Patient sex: F
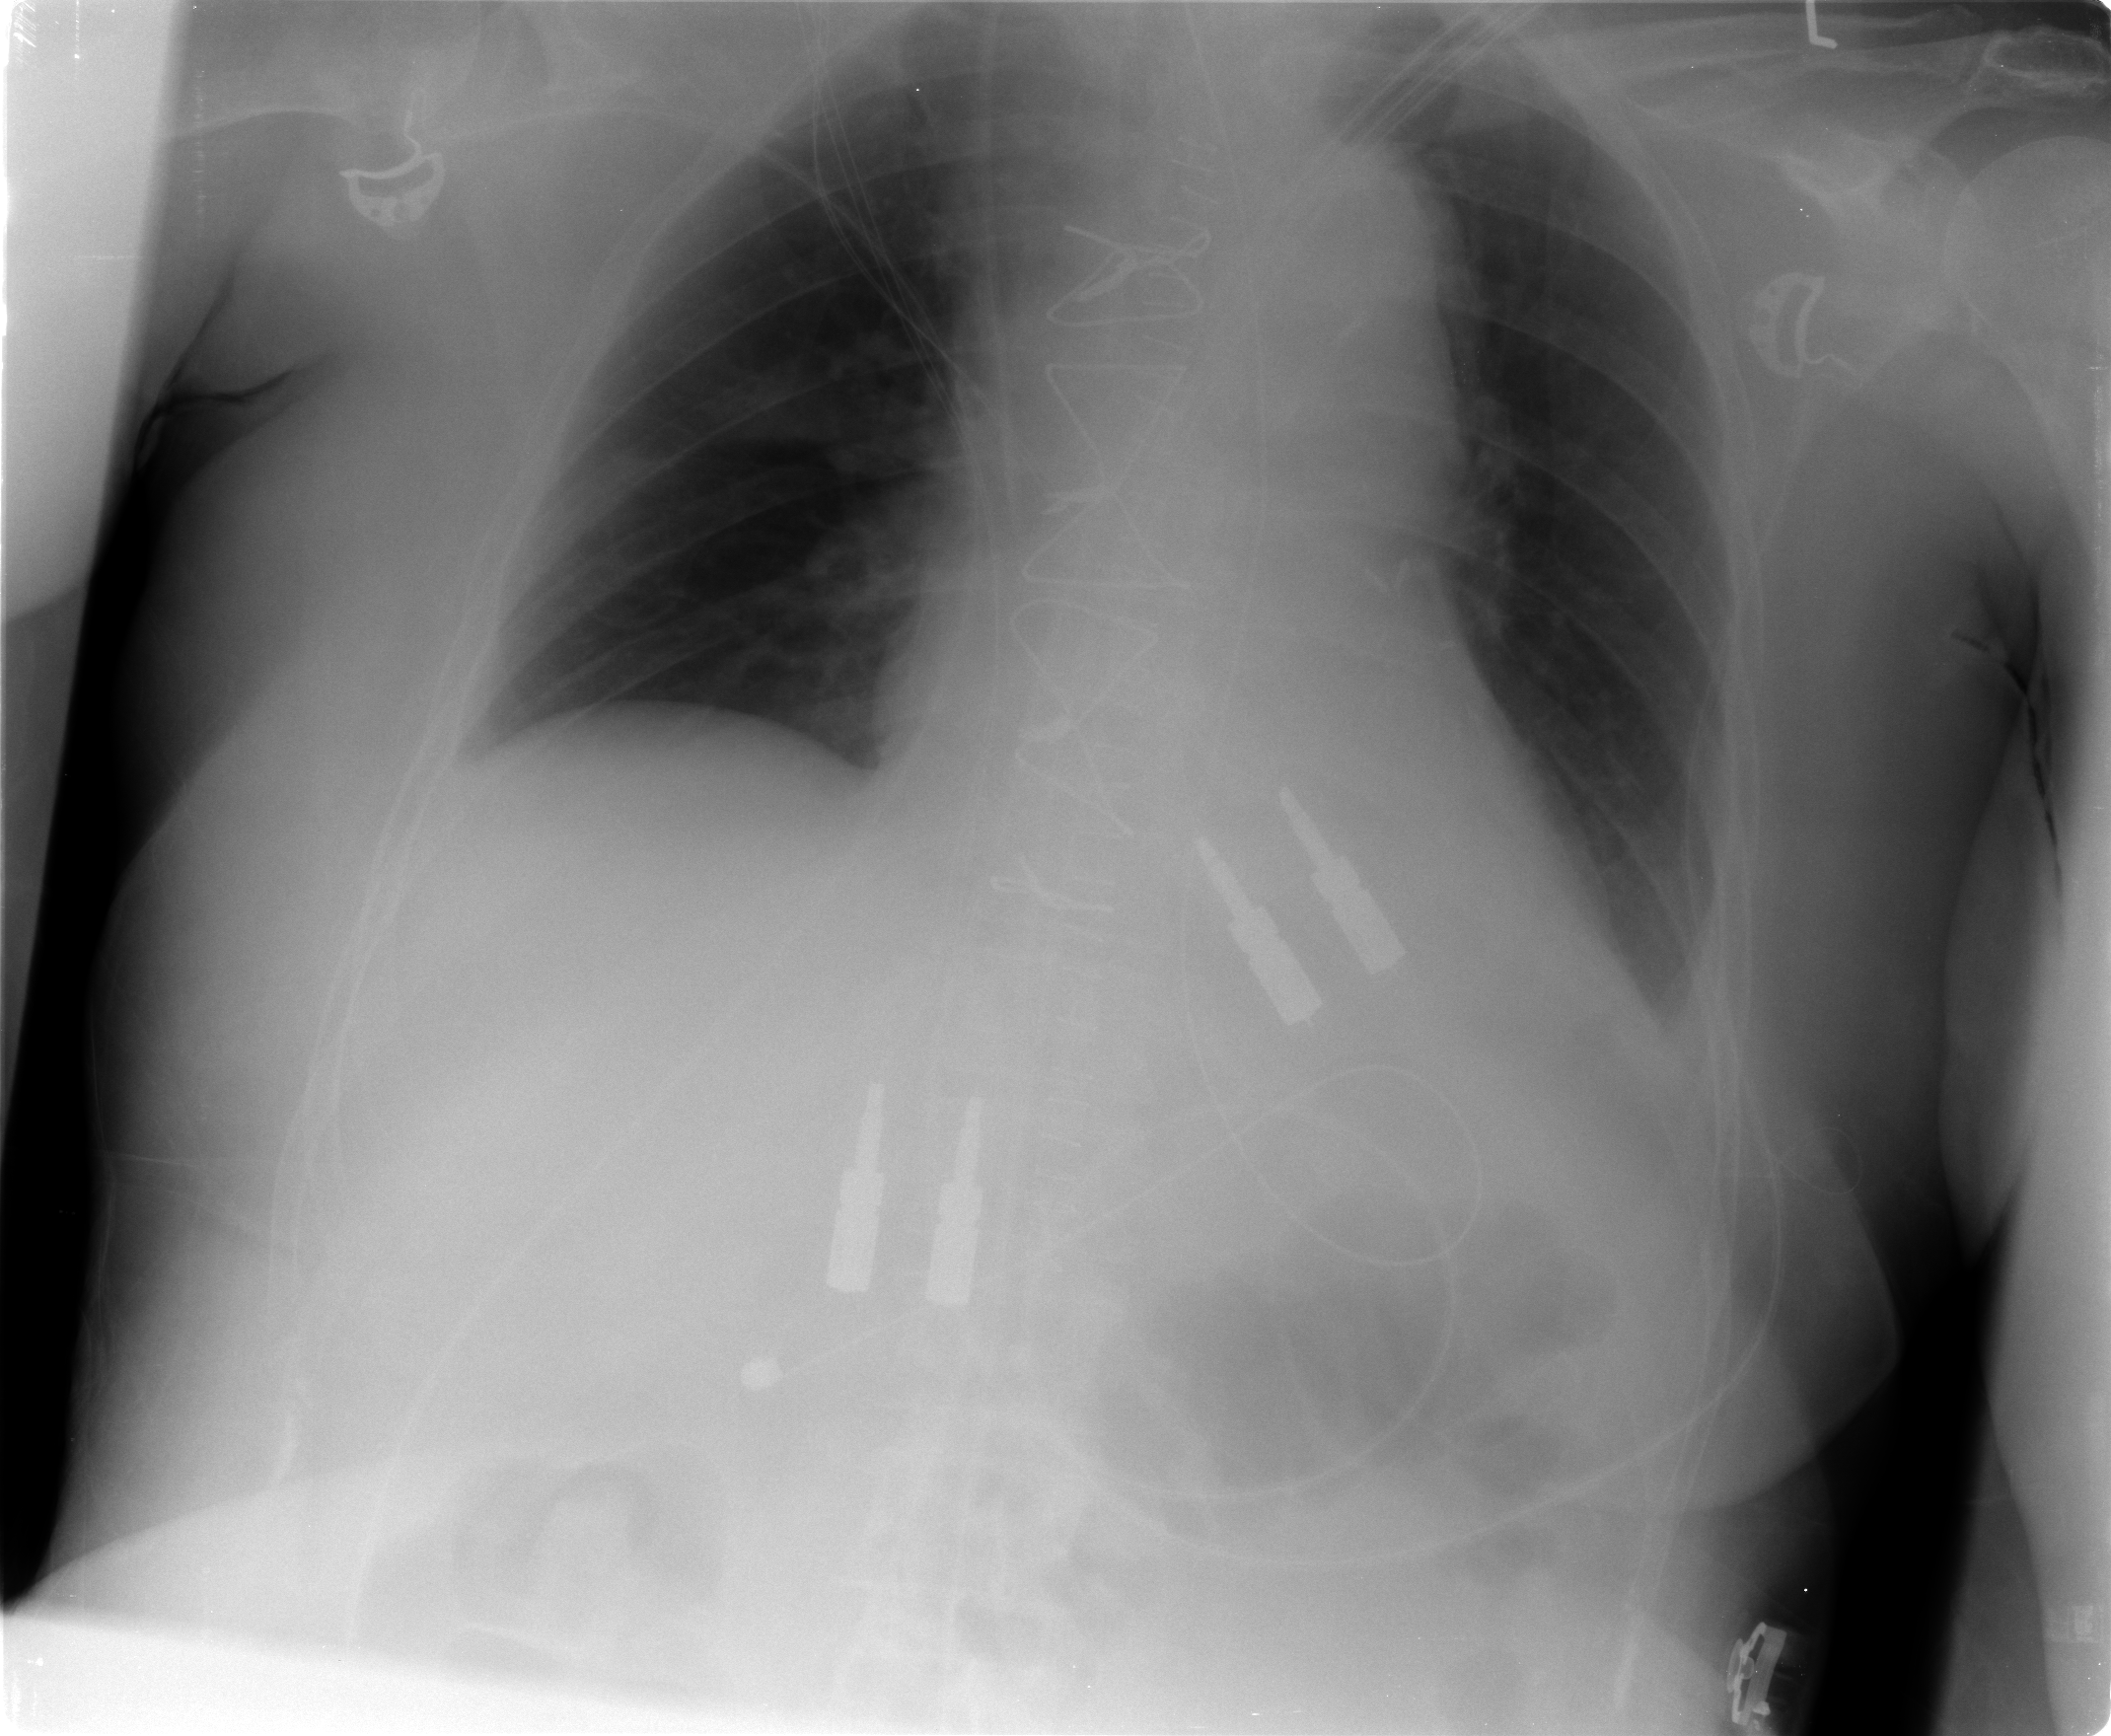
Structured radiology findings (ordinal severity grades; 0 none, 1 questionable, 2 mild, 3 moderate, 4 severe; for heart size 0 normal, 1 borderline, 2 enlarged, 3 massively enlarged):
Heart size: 0
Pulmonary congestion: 0
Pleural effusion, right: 0
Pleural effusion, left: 2
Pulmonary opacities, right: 0
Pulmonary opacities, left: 0
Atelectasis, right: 0
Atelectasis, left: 0